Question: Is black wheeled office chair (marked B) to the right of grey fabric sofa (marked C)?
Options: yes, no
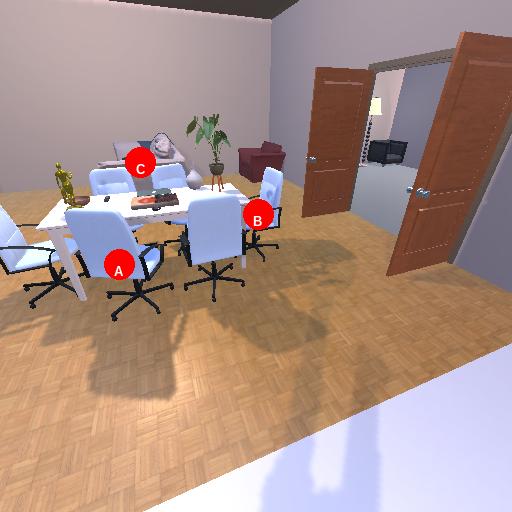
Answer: yes